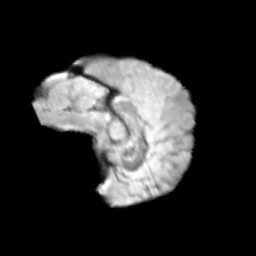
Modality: T2w
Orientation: sagittal
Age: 12
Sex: female
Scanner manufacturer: siemens
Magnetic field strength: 3 T
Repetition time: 3.8 s
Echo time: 0.07 s